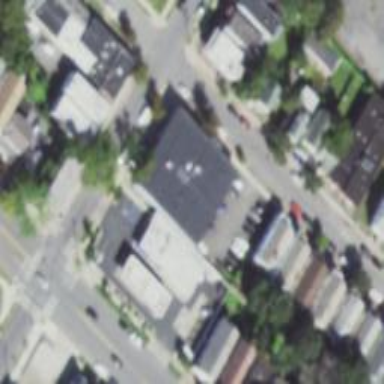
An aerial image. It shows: Convenience shop.